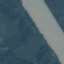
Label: River